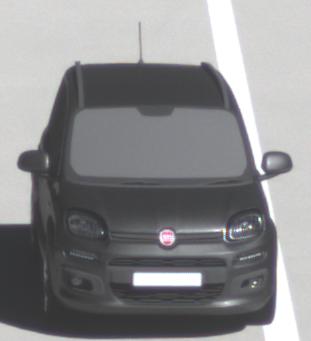
Make: Fiat
Model: Panda 1.2 8V
Detailed model: Panda (312)
Model produced from: 2013/02
Model produced until: 2013/12
Doors: 5
Color: gray
Road condition: dry road
Daytime: morning or afternoon
Contrast: high contrast